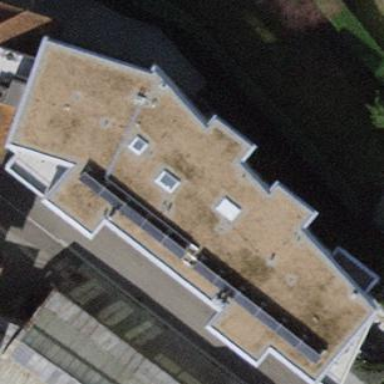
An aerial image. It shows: Building with flat roof.